Interaction volume radius: 10 \u00c5
Interaction volume height: 30 \u00c5
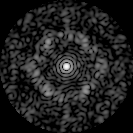
Disorder parameter: 0.7331